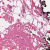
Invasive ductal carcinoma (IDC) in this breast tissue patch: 0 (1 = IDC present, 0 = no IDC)